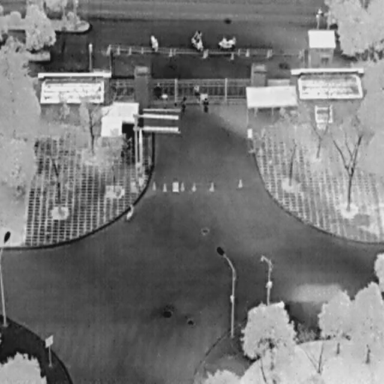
There are three Bicycles in the infrared image.